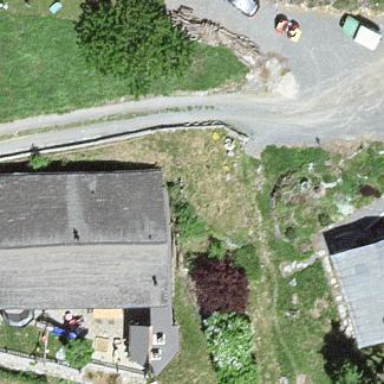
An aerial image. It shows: Simple house.